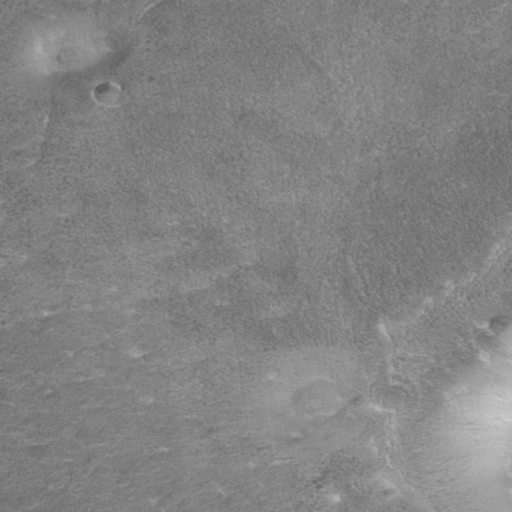
Objects detected: cone